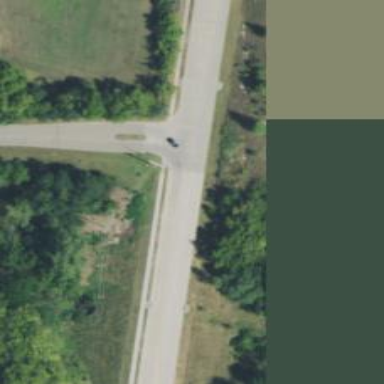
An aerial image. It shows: Road with stop sign.